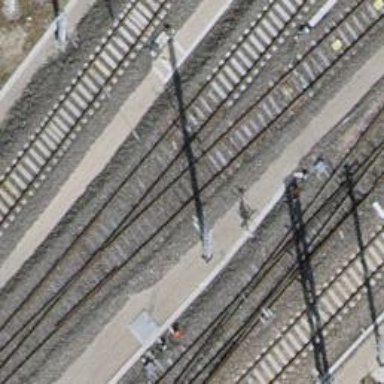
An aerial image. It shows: Railway with electrified contact lines.